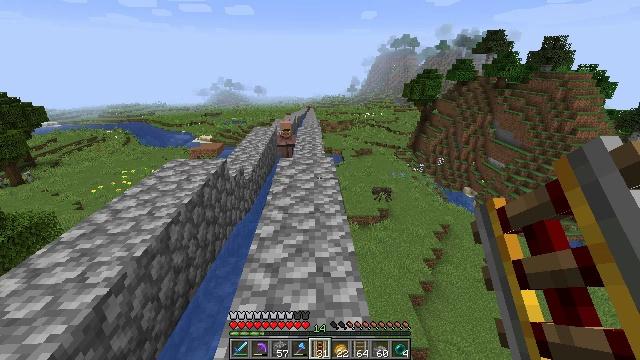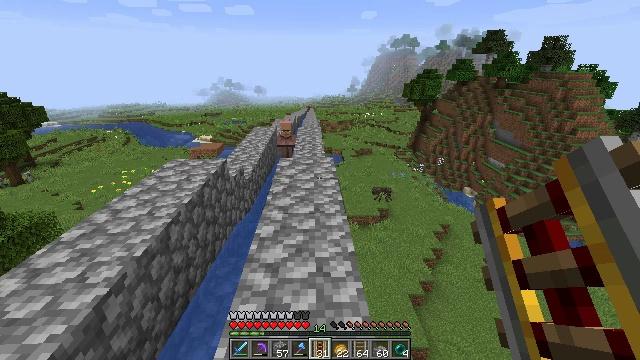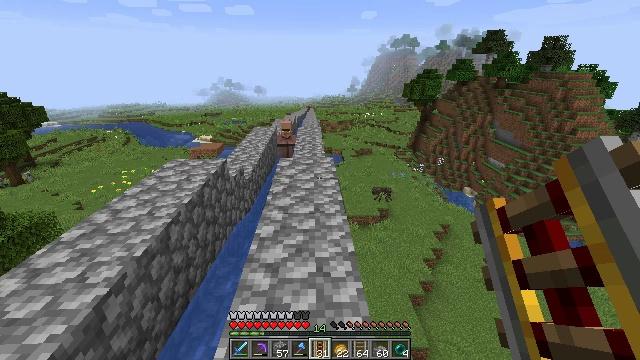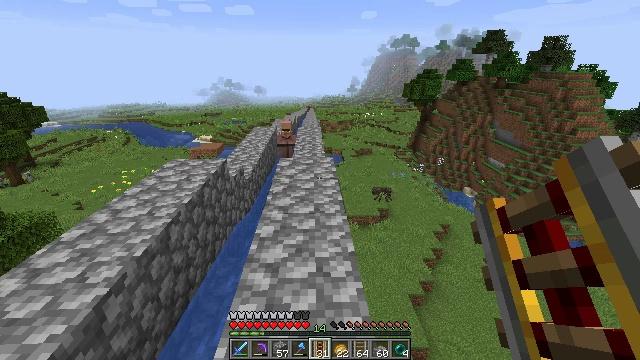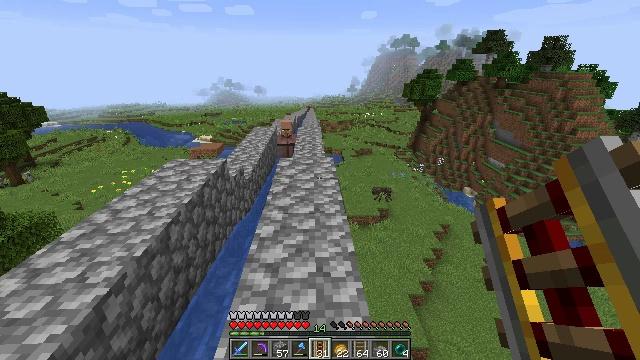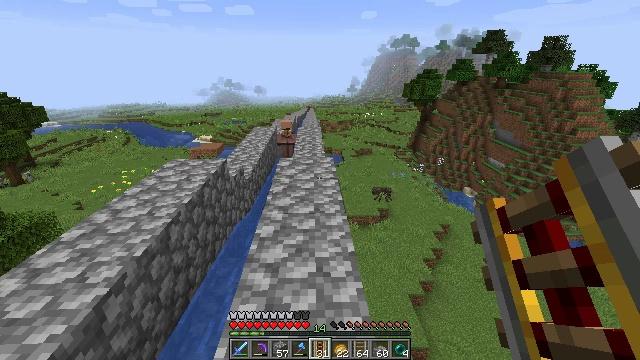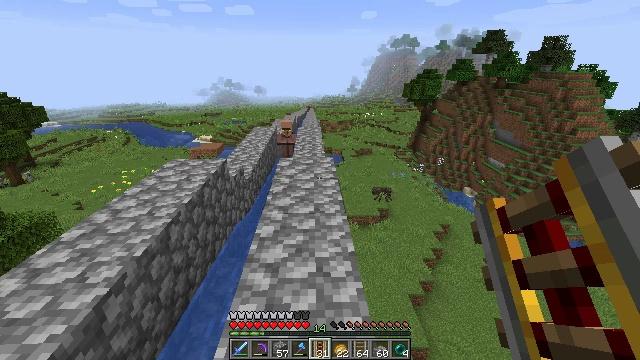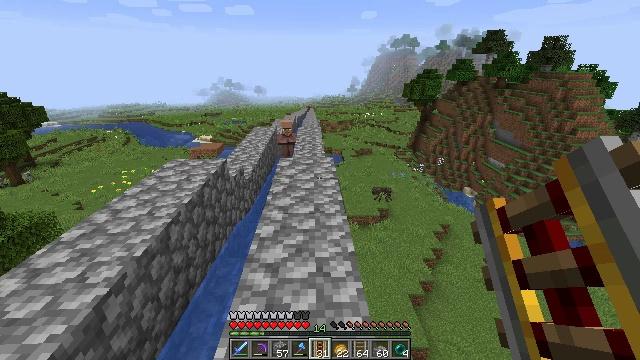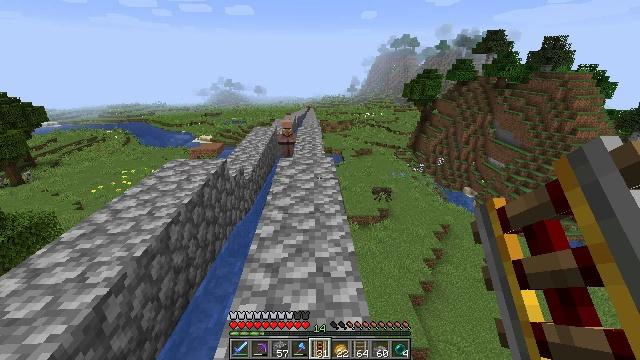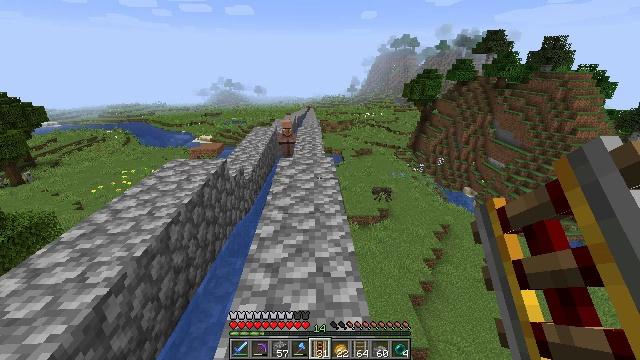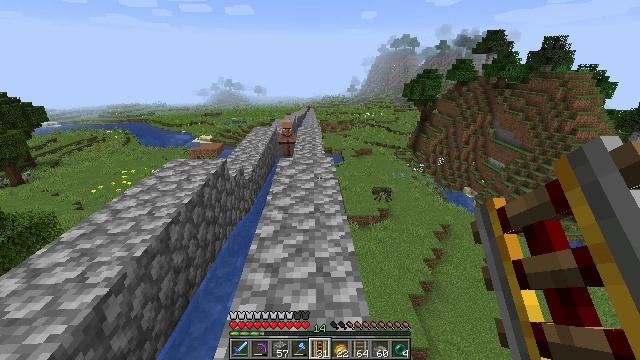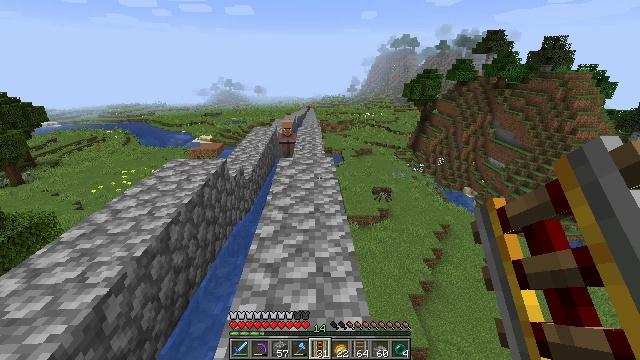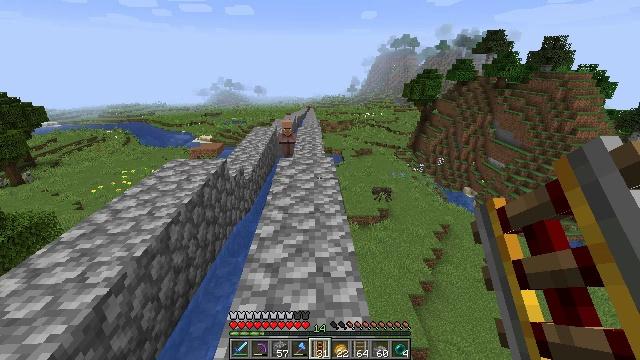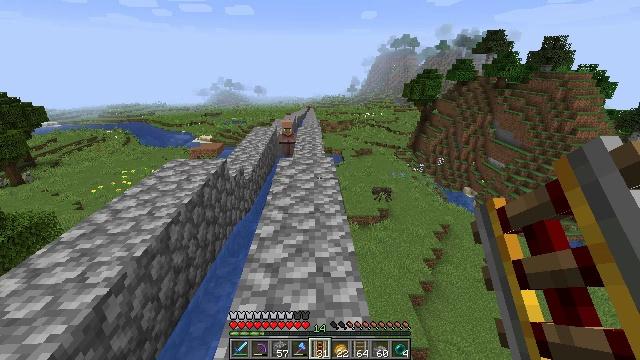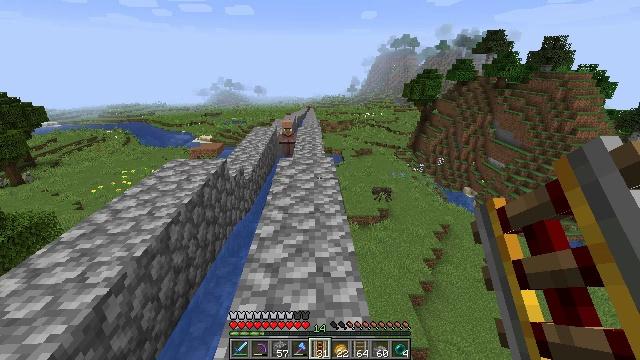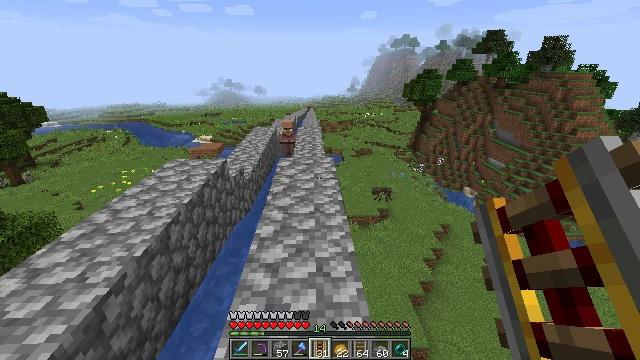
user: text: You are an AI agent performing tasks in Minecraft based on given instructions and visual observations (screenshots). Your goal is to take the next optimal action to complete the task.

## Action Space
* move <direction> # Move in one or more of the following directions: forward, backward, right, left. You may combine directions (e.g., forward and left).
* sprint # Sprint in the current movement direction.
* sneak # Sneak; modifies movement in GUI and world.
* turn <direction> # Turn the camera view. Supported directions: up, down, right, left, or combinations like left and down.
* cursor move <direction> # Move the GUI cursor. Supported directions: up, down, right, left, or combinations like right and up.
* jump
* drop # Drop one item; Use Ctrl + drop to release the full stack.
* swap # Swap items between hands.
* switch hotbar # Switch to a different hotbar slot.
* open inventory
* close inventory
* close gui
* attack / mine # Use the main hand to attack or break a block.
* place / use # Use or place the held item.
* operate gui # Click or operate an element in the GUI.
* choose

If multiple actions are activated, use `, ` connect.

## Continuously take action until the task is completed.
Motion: motion action
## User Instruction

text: Collect dirt by holding left button.
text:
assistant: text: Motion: no_op
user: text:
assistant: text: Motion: no_op
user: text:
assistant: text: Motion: no_op
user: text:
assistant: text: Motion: no_op
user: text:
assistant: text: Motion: no_op
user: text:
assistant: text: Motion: no_op
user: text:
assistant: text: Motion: no_op
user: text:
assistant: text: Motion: no_op
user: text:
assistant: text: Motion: no_op
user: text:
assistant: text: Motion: no_op
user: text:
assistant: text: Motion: no_op
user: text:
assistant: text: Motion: no_op
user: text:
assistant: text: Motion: no_op
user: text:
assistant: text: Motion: no_op
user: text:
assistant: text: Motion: no_op
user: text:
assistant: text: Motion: no_op
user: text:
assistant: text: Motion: no_op
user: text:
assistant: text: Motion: move forward
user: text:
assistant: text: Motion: move forward
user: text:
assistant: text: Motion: move forward
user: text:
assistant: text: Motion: move forward
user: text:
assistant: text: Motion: move forward, turn left
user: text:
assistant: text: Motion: move forward
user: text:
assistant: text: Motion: move forward
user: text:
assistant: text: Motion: move forward
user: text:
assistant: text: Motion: move forward
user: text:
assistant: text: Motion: move forward
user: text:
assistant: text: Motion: move forward
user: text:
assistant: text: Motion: move forward
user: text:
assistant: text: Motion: move forward